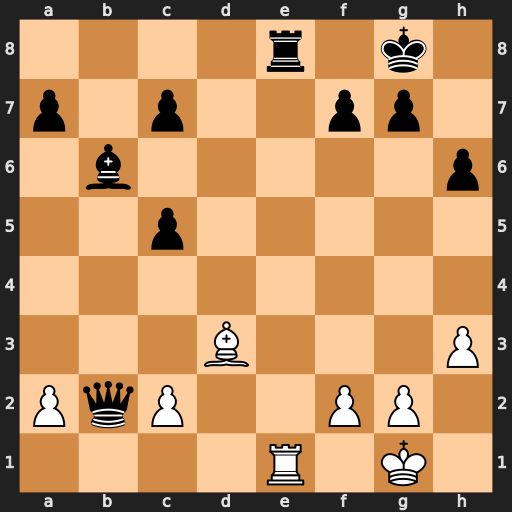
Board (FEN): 4r1k1/p1p2pp1/1b5p/2p5/8/3B3P/PqP2PP1/4R1K1
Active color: w
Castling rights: -
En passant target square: -
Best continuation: Rxe8#